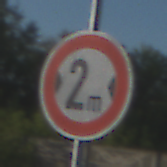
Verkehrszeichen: TatsaechlicheBreite2
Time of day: MorningAfternoon
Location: Outdoor (Nature)
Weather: Clear
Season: NotSpecified
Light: Natural